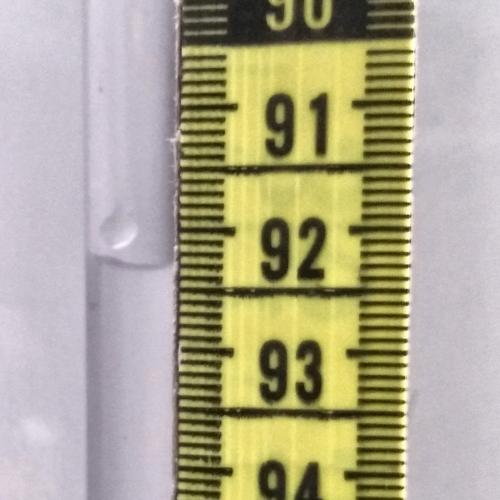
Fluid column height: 92.3 cm